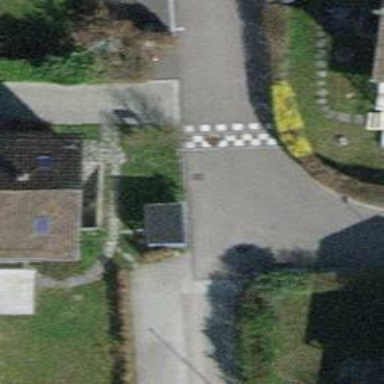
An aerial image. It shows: Traffic calming table.